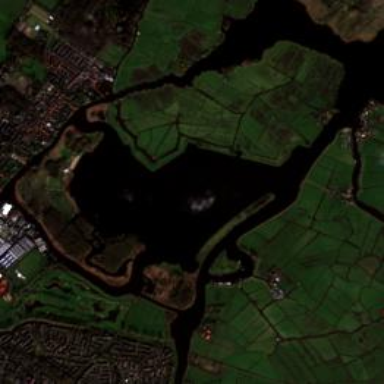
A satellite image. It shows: Fairway waterway.